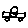
Label: car